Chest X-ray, PA view. Patient: 11 years old, sex M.
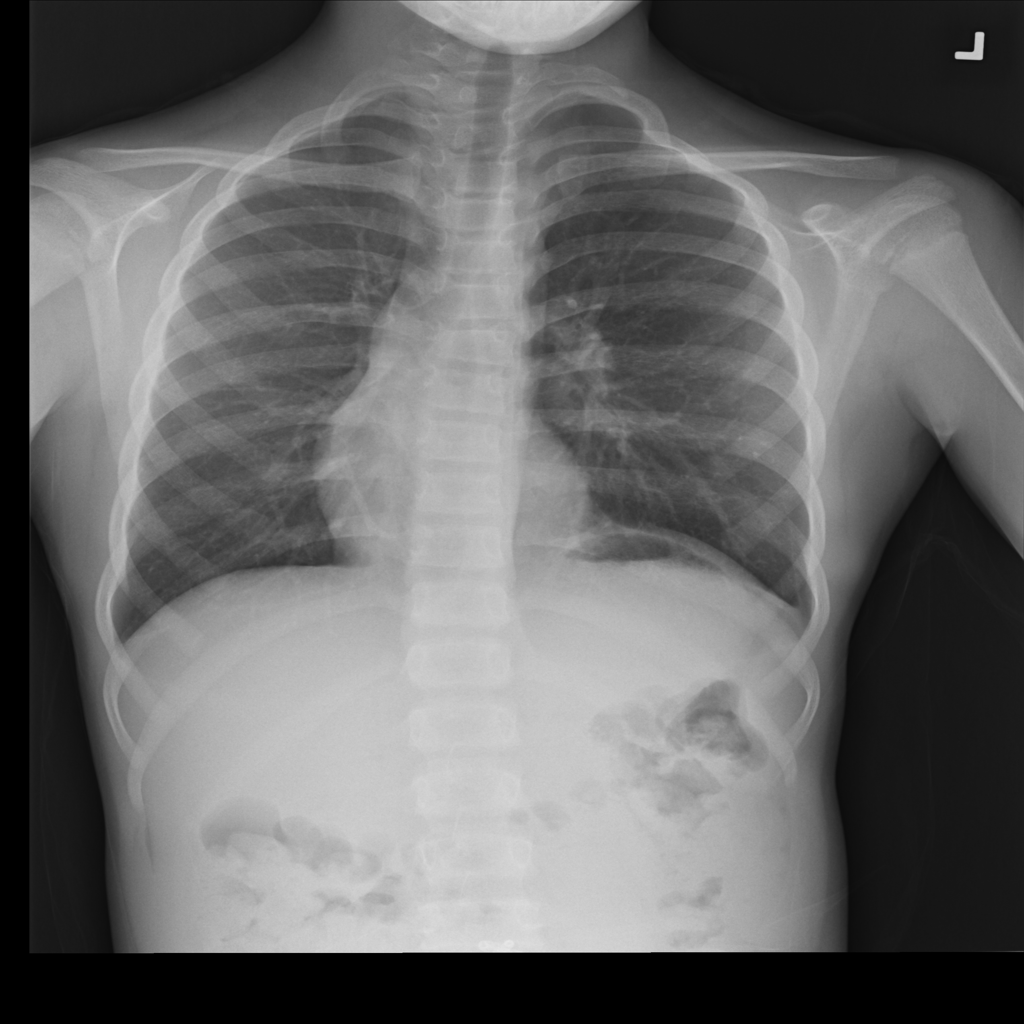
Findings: No Finding